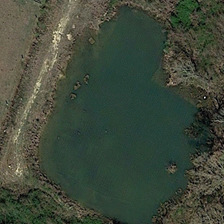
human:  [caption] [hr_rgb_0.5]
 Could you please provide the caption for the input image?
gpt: many green plants are around an irregular pond .

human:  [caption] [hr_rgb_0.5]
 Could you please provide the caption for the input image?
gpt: many green plants are around an irregular pond .

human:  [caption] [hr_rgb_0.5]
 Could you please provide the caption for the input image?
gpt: many green plants are around an irregular pond .

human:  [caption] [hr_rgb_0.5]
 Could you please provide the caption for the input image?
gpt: many green plants are around an irregular pond .

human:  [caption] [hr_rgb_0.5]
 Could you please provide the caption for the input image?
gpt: many green plants are around an irregular pond .